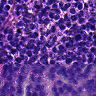
Metastatic tissue present: no